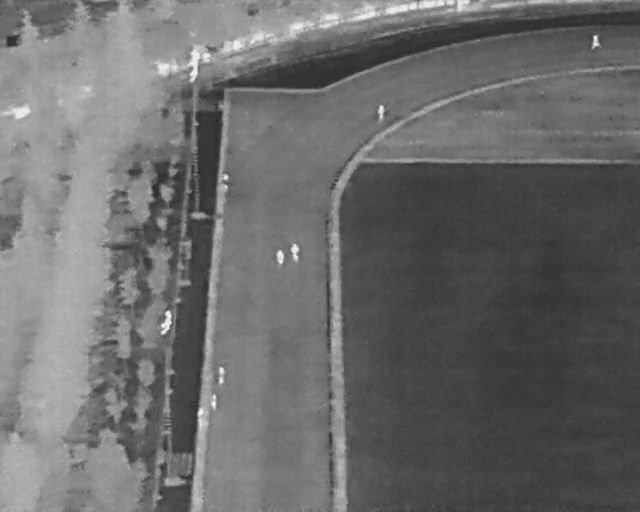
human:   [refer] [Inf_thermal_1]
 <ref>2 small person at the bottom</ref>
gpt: <box>[[32, 77, 34, 79, 2], [29, 80, 33, 82, 2]]</box>

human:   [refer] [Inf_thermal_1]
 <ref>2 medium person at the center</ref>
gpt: <box>[[33, 34, 36, 36, 2], [44, 48, 47, 50, 2]]</box>